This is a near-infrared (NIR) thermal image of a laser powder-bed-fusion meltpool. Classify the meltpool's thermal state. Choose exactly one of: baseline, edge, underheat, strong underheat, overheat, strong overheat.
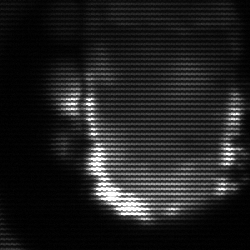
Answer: baseline